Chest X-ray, AP view. Patient: 32 years old, sex F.
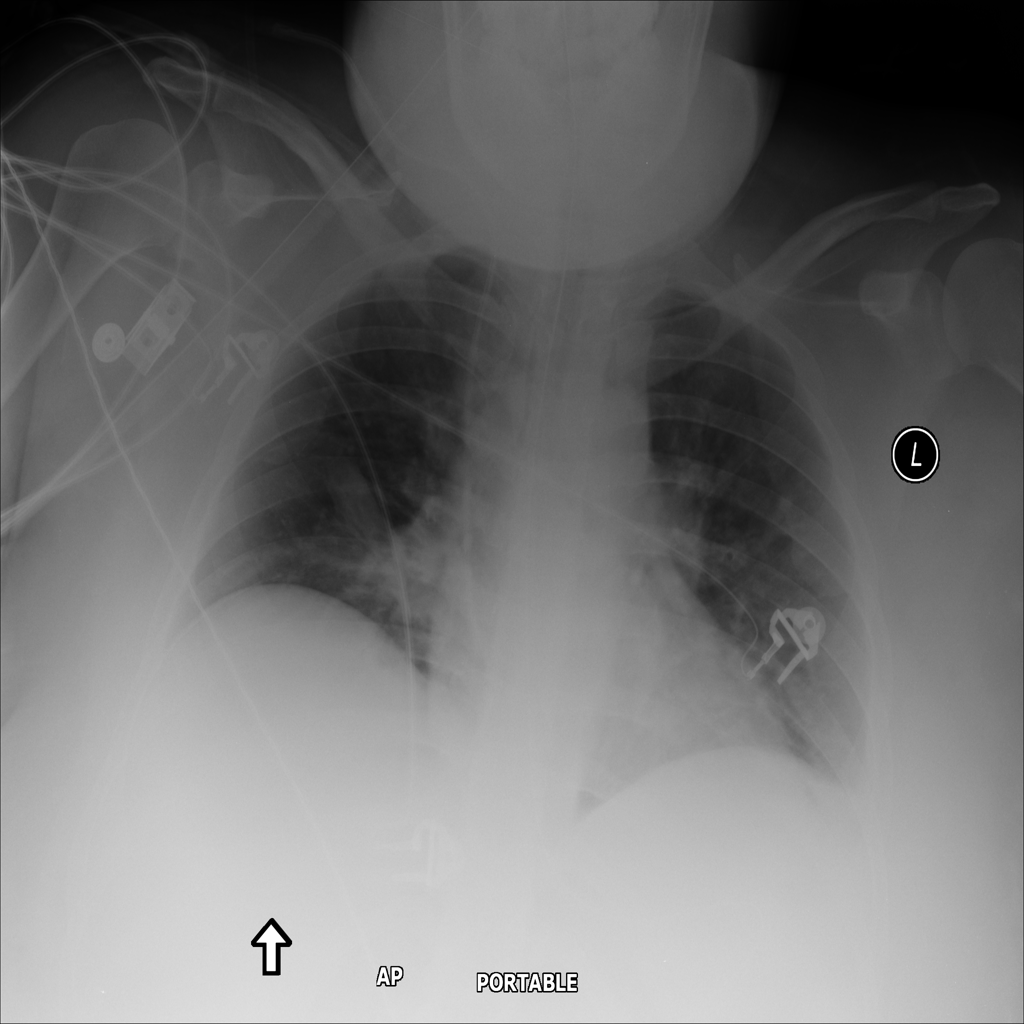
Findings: No Finding